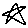
Label: star